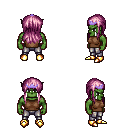
a pixel art fantasy rpg character, male body template, orc, green skin, brown sleeveless shirt, metal pants, pink unkempt hairstyle, purple tiara, gold boots, four views (front, back, left, right), 2x2 character sprite sheet, small pixel art, hard edges, no anti-aliasing